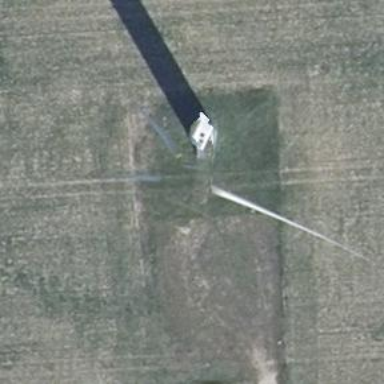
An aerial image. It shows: Wind power generator employing wind turbines.